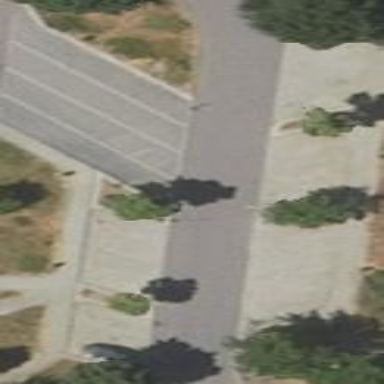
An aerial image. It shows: Parking area with surface.